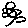
Label: flower